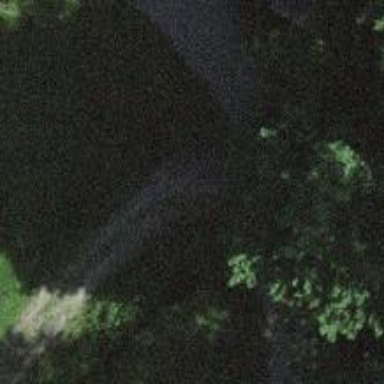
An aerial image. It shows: Culvert tunnel.